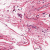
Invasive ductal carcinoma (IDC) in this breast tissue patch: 0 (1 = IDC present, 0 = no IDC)